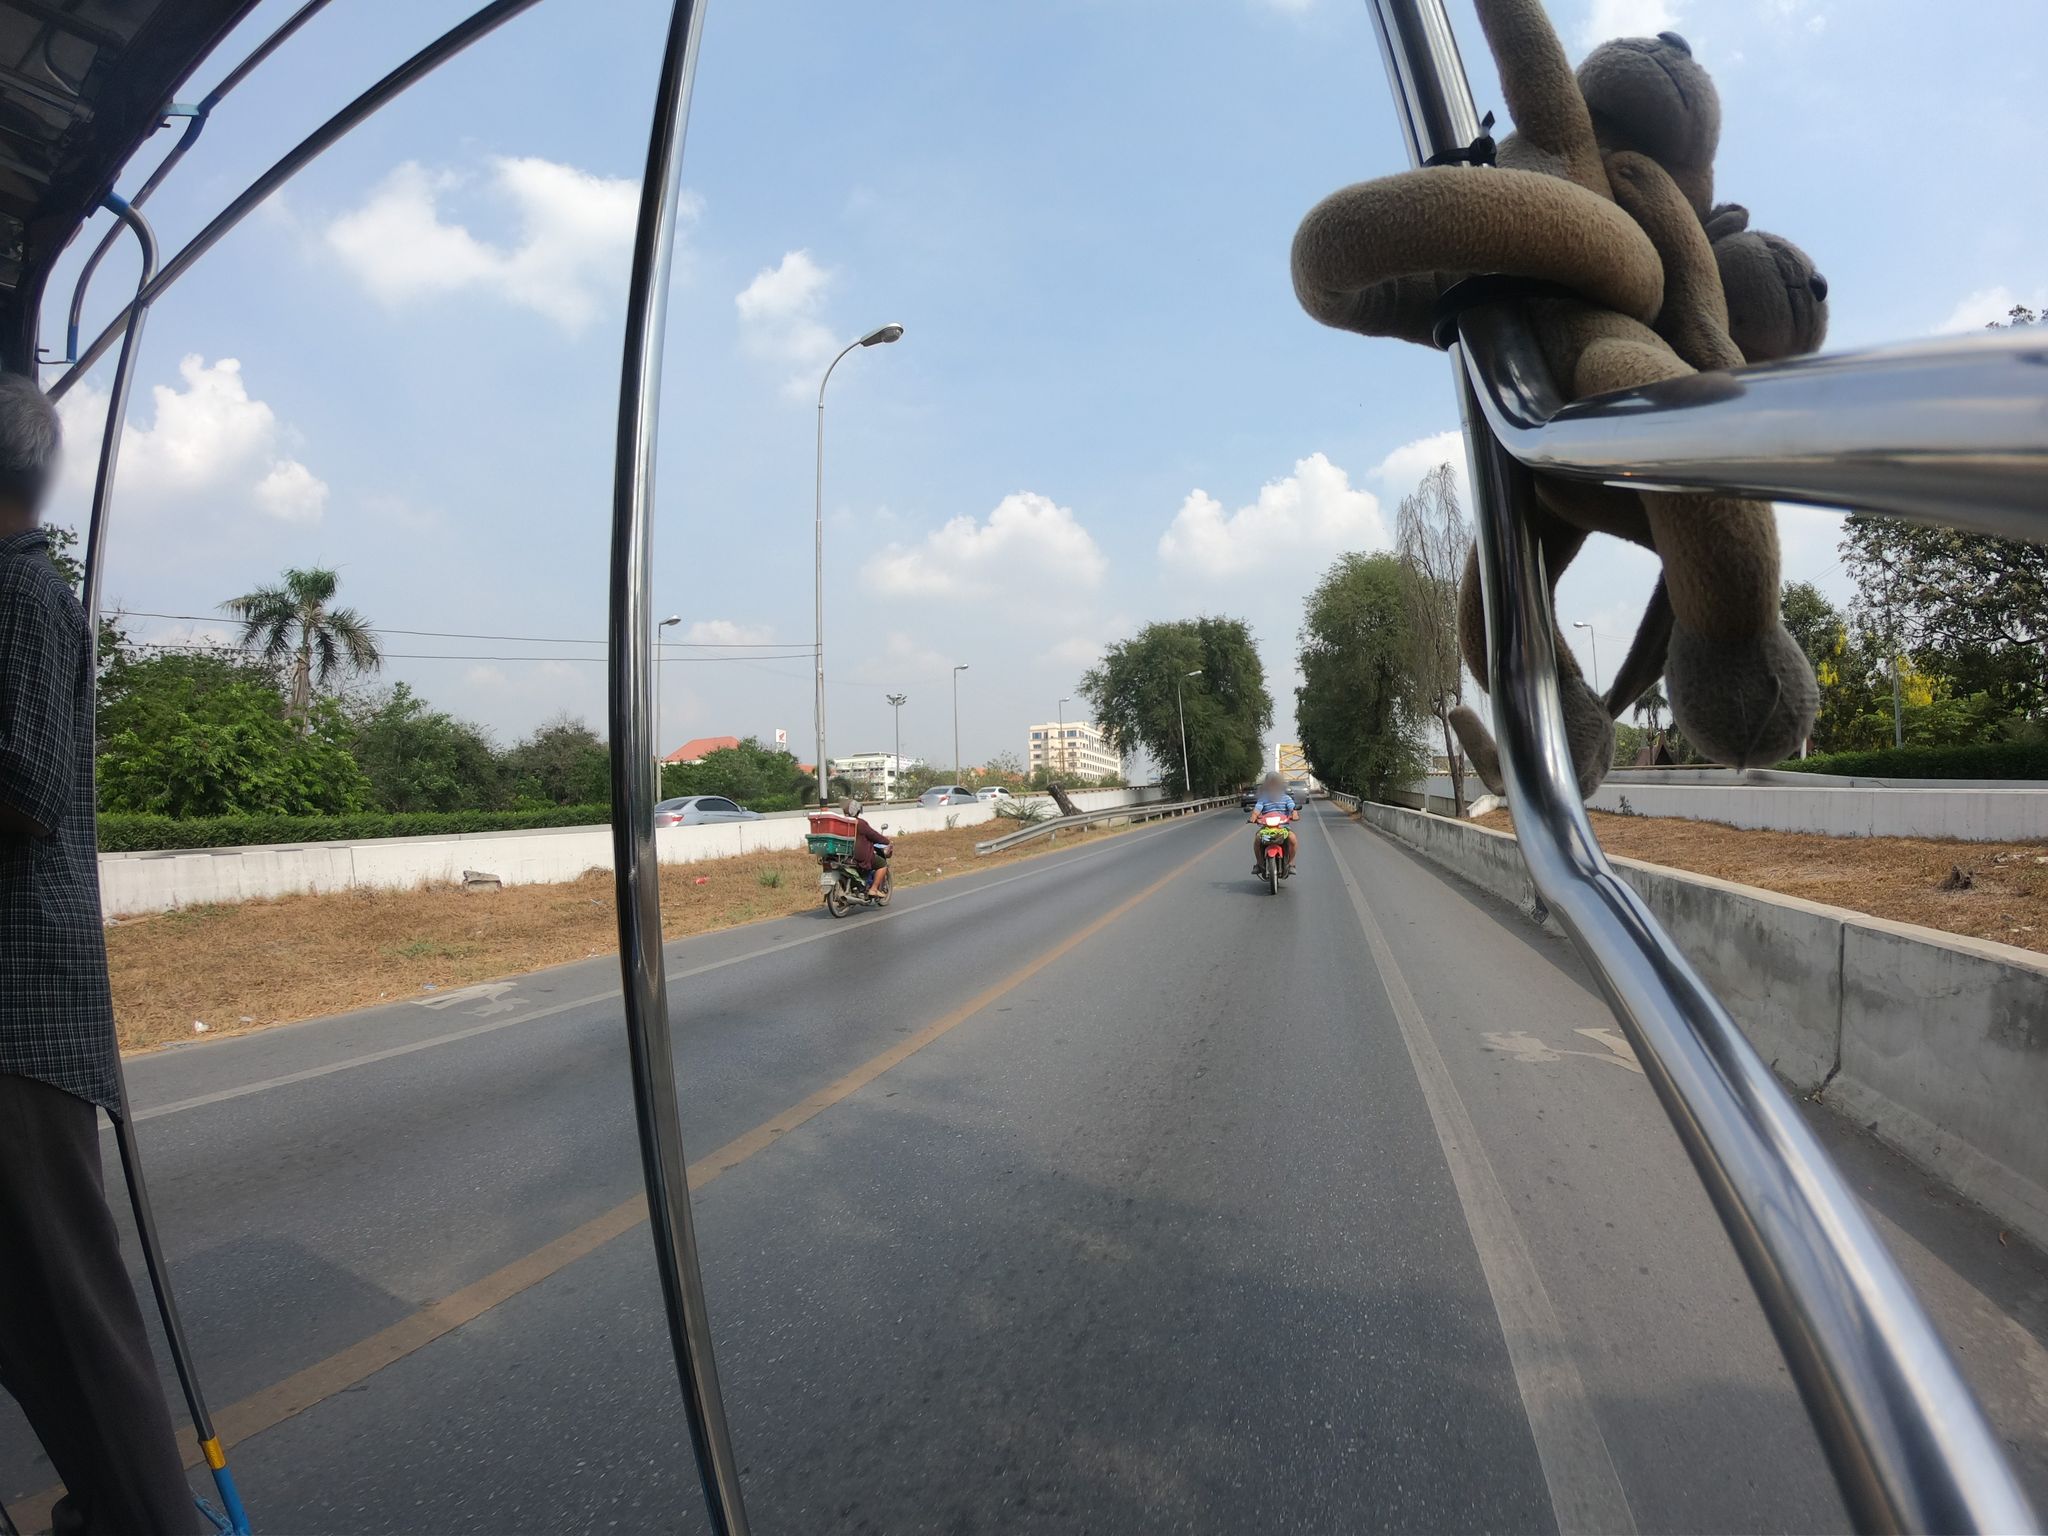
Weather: clear
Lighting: day
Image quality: good
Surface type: cycling surface
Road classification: secondary
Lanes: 2
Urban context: semi-dense urban cluster
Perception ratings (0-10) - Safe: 4.05, Lively: 4.71, Beautiful: 4.77, Boring: 8.93, Depressing: 7.23, Wealthy: 6.28